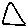
Label: triangle